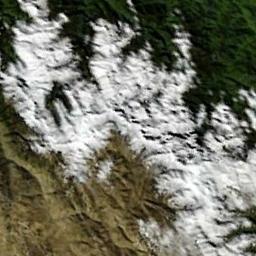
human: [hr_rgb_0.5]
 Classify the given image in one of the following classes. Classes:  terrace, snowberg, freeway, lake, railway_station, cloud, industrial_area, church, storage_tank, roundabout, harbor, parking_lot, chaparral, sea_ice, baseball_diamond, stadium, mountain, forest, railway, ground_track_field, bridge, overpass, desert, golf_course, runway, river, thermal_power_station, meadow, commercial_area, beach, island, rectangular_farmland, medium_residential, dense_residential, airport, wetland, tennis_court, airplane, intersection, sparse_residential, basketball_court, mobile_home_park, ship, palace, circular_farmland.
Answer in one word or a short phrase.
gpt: snowberg